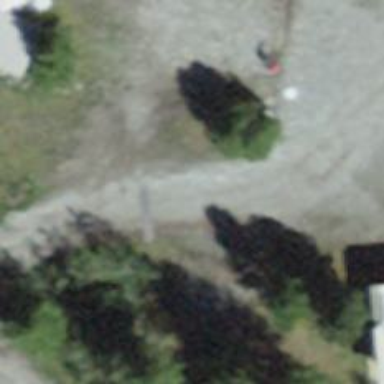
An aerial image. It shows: Service road with fine gravel surface.